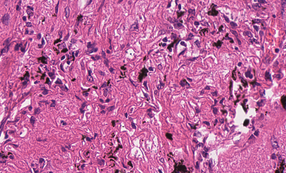
Tumor epithelial tissue: no
Tumor-associated stroma tissue: yes
Normal tissue: no